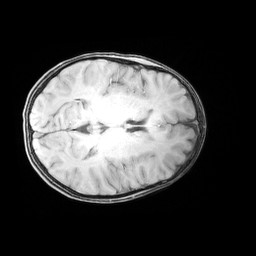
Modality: MP2RAGE
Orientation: axial
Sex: female
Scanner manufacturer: siemens
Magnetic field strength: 3 T
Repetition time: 5 s
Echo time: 0.00355 s